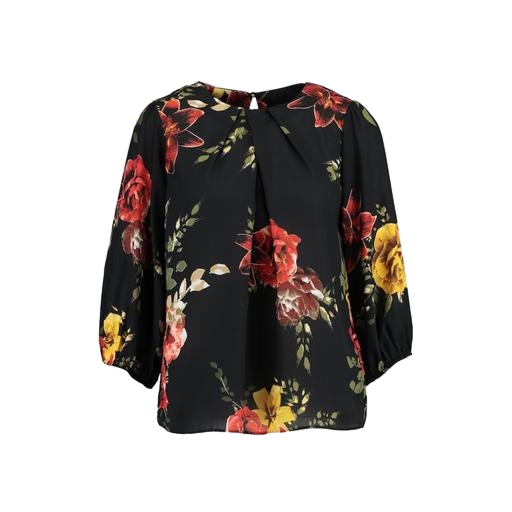
black floral-print top, black floral print blouse, floral blouse, white background